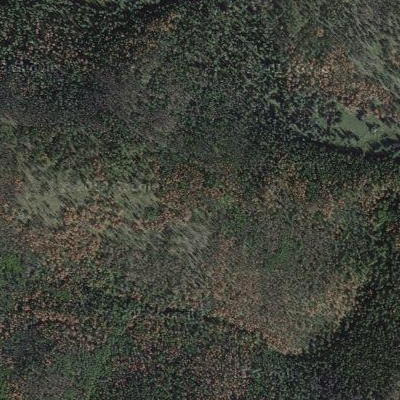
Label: Forest